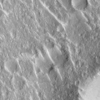
Label: not_dusty